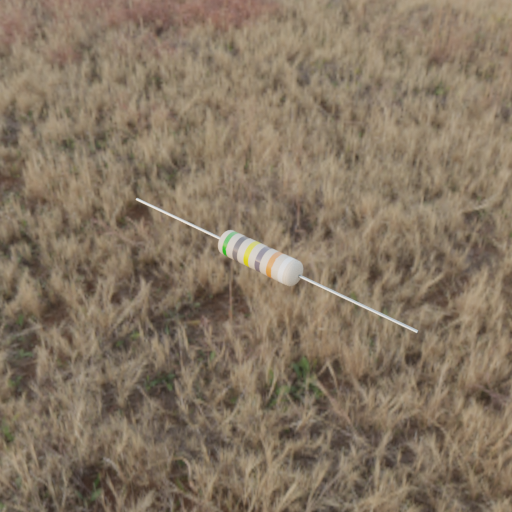
Resistor colour bands (in order): green, gray, yellow, gray, orange, white